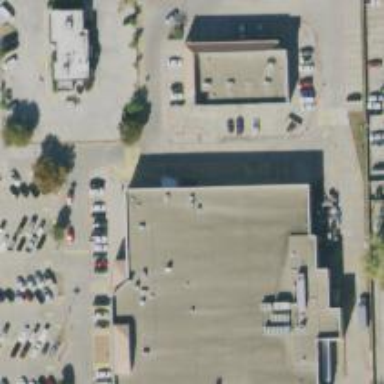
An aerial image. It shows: Commercial building housing supermarket.